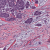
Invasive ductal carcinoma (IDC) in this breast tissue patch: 1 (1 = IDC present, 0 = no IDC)